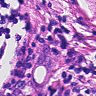
Metastatic tissue present: yes